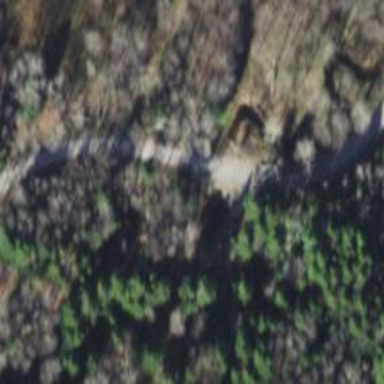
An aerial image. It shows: Culvert tunnel.